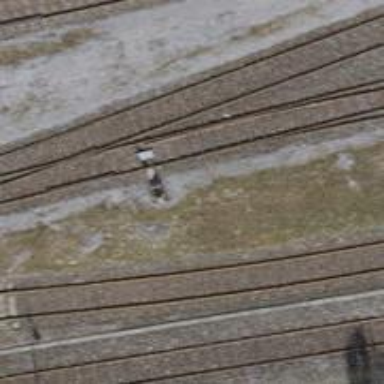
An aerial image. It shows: Railway switch.